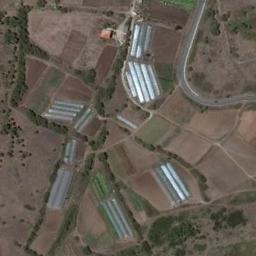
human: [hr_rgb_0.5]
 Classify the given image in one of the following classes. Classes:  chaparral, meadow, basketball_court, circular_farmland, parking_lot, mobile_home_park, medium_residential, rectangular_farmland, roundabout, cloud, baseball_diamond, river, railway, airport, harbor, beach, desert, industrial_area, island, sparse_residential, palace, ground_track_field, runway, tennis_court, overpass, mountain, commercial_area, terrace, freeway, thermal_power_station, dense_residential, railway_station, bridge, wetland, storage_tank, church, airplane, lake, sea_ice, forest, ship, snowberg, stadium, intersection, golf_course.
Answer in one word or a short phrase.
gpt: terrace